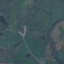
Label: Pasture